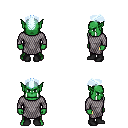
a pixel art fantasy rpg character, male body template, orc, green skin, chain mail, gold greaves, white cyan short mohawk hairstyle, black shoes, four views (front, back, left, right), 2x2 character sprite sheet, small pixel art, hard edges, no anti-aliasing